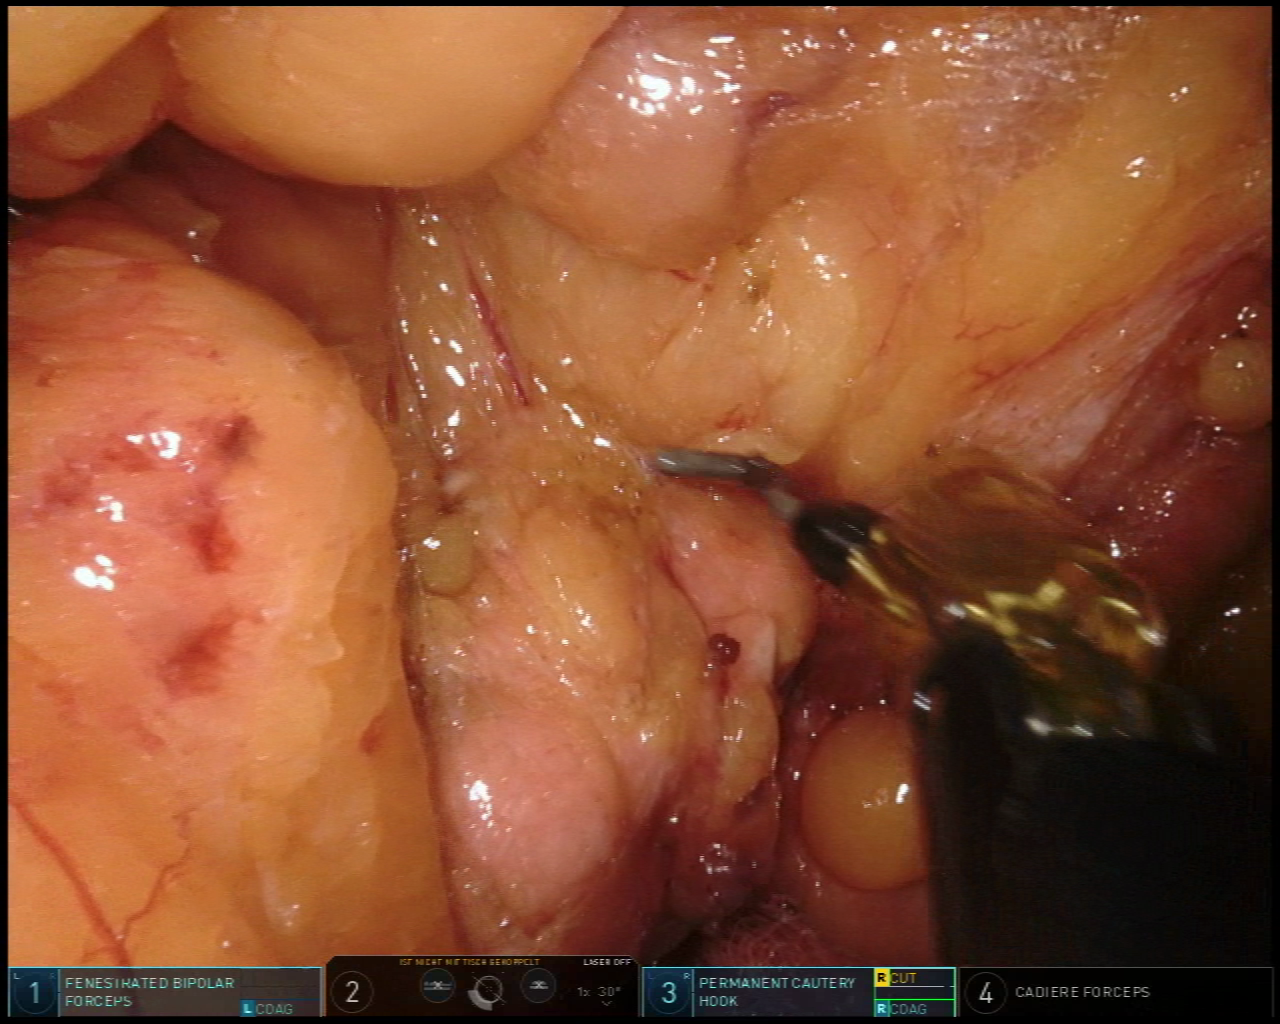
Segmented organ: pancreas
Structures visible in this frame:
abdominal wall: no
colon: no
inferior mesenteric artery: no
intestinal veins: no
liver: no
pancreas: yes
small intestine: no
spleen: no
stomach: no
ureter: no
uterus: no
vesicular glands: no